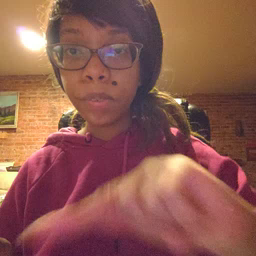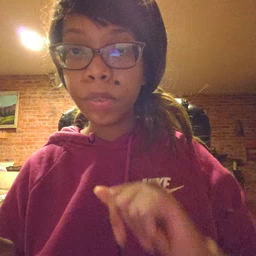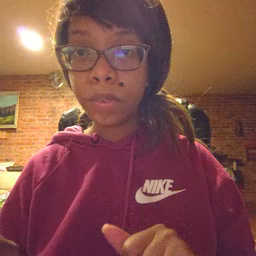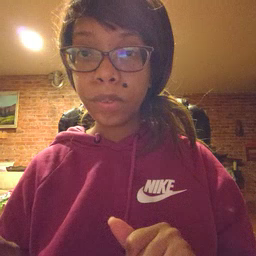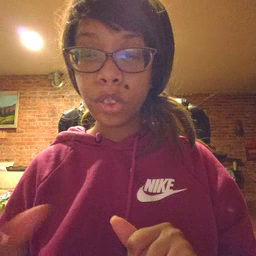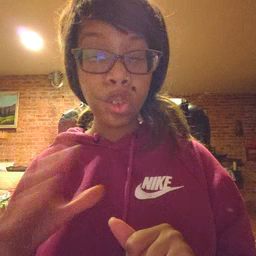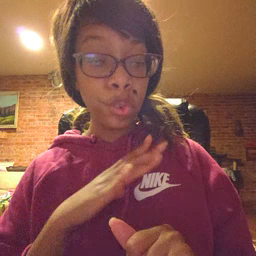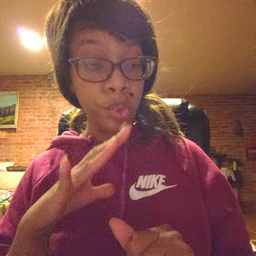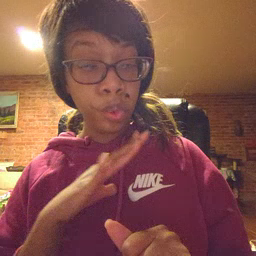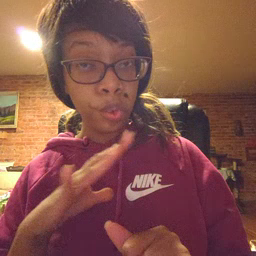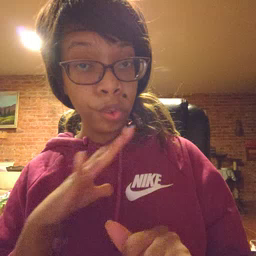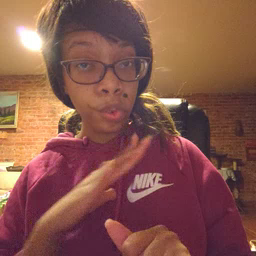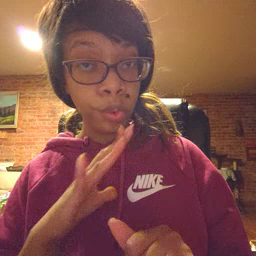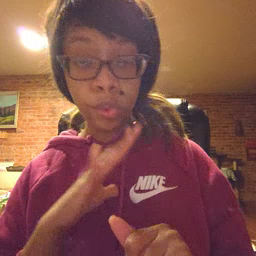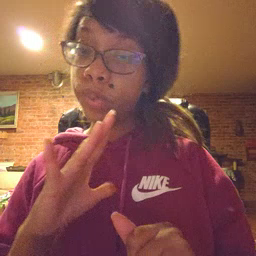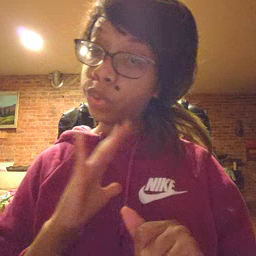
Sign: fine